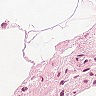
Metastatic tissue present: no